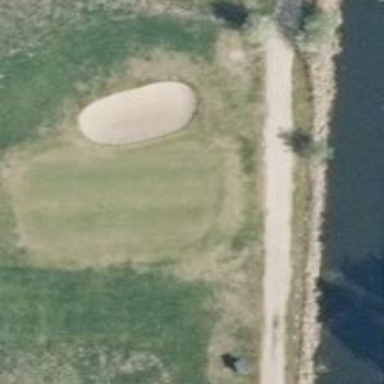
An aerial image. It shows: Golf green.